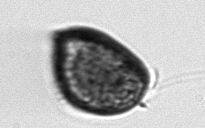
Label: Prorocentrum_micans